Question: Considering
'''
dacount = {{0, 69}, {1, 122}, {2, 98}, {3, 122}, {4, 69}}
ListPlot[dacount, AxesOrigin -> {-1, 0},
PlotMarkers ->Automatic
PlotStyle-> Lighter[Red, #] & /@ Range[0.5, 1, 0.1],
Filling -> Axis, FillingStyle -> Opacity[0.8],
PlotRange -> {{-1, 4.5}, {0, 192}}]
'''

My hope there was for each point to take a different shade of red.
But I can't understand how to have a style for point which I tried to set as different list.
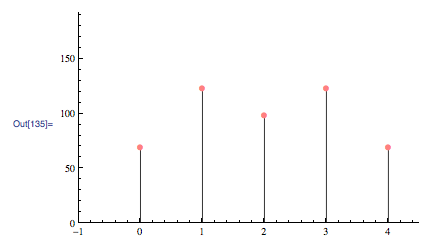
Answer: In your original code, the PlotStyle option won't affect the marker symbols, so you can leave it out. Instead, change your PlotMarkers option to the following:
'''
PlotMarkers -> With[{markerSize = 0.04},
{Graphics[{Lighter[Red, #], Disk[]}], markerSize} & /@ Range[0.5, 1, 0.1]]
'''
This will not yet have the desired effect until you replace the list dacount by:
'''
Map[List, dacount]
'''
By increasing the depth of the point list in this way, each point is assigned a marker style of its own from the list in PlotMarkers. So the final code is:
'''
ListPlot[Map[List, dacount], AxesOrigin -> {-1, 0},
PlotMarkers ->
With[{markerSize =
0.04}, {Graphics[{Lighter[Red, #], Disk[]}], markerSize} & /@
Range[0.5, 1, 0.1]], Filling -> Axis,
FillingStyle -> Opacity[0.8], PlotRange -> {{-1, 4.5}, {0, 192}}]
'''